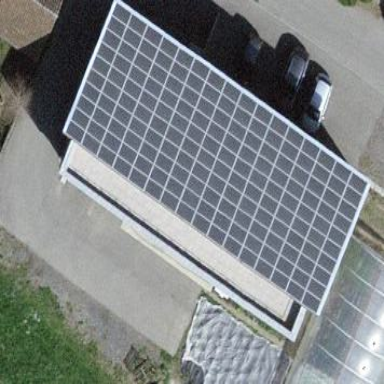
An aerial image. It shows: Solar power generator with photovoltaic panels.